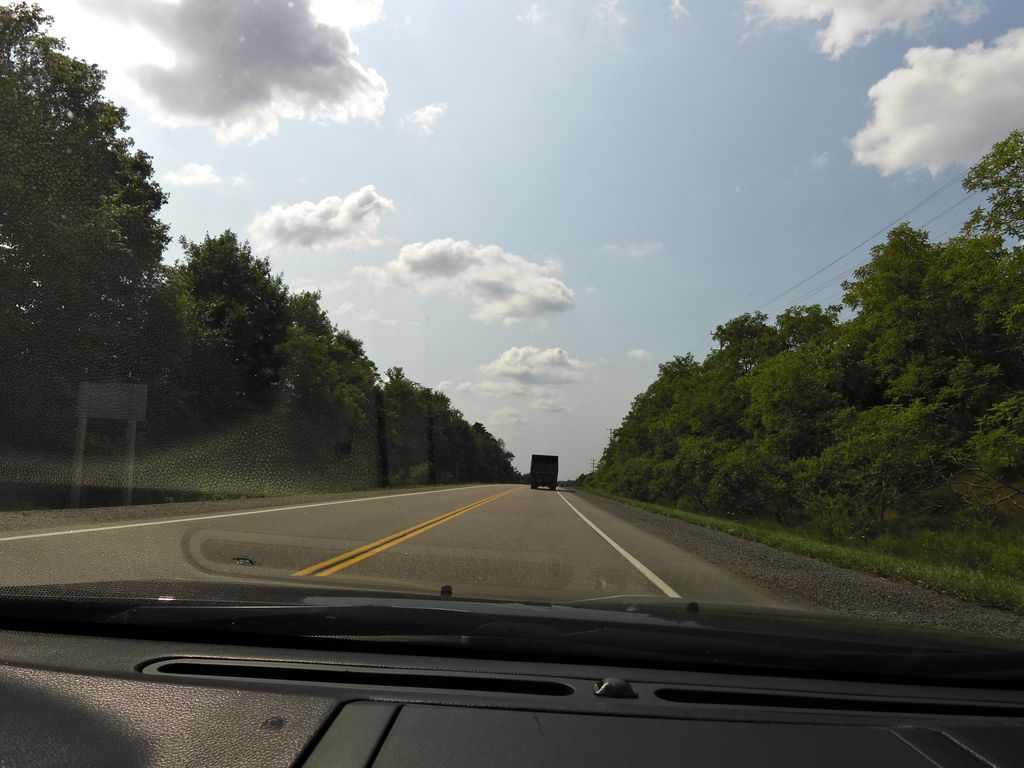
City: hamilton